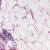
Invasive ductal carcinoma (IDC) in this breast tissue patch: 0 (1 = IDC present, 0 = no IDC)